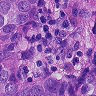
Metastatic tissue present: yes